Question: When I am writing for example Spring Bean I often have empty element without children only with attributes.
Default way that IDEA provides spacing is the first one on the picture (with arrow), which I dont like. I prefer the second one, which can I only alter manually. How can I set up IDEA to do so automatically?

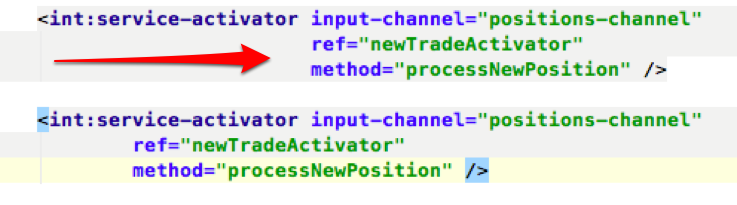
Answer: - - -